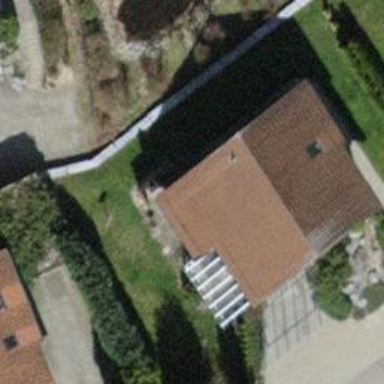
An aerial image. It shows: Detached building.